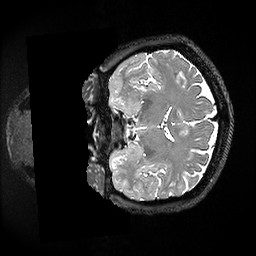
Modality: T2w
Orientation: coronal
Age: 36
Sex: female
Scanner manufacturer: ge
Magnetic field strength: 3 T
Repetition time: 3.202 s
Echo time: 0.0669 s